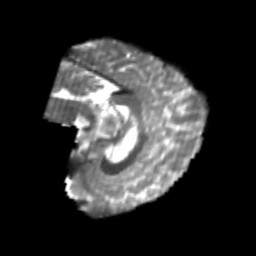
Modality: T2w
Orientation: sagittal
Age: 24
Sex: female
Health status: healthy
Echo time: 0.074 s